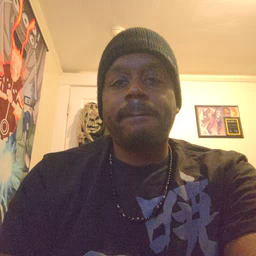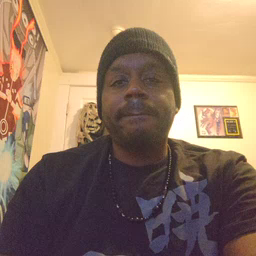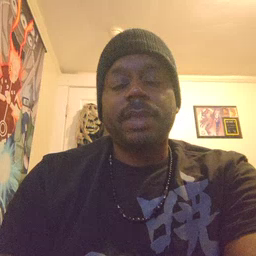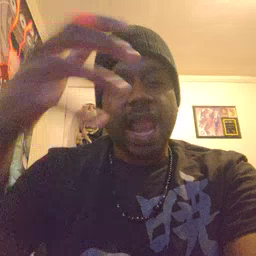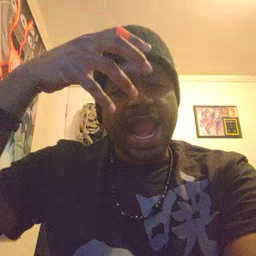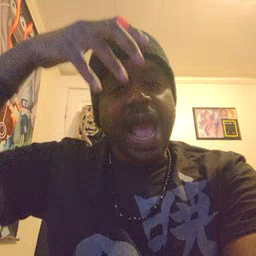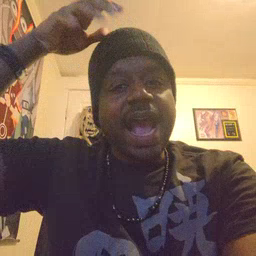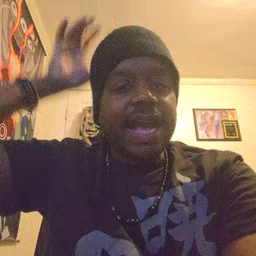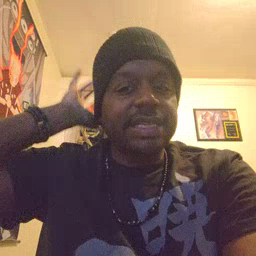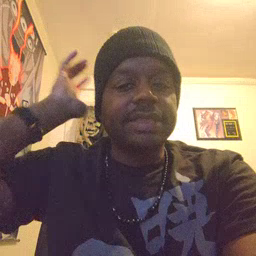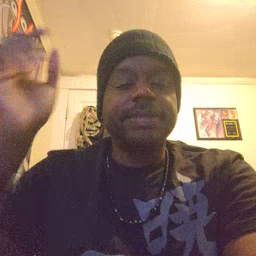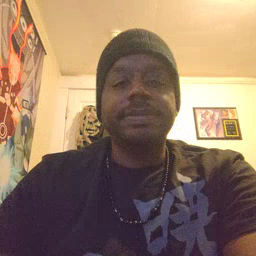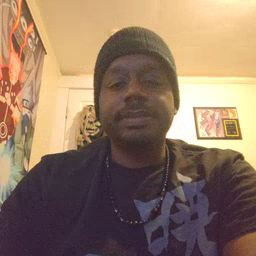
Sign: lion